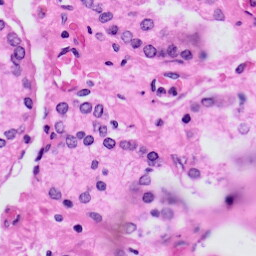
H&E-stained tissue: Prostate